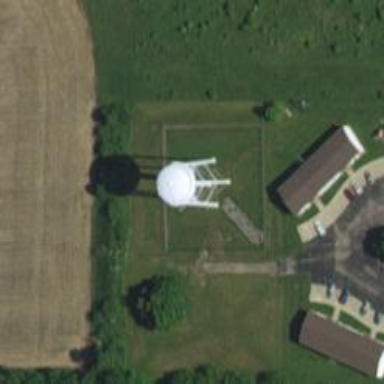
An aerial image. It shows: Water tower that is man-made.